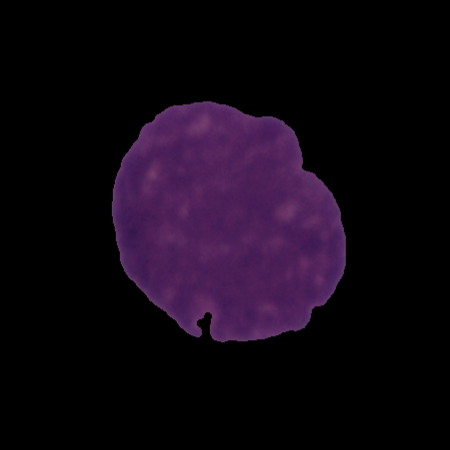
Label: cancer